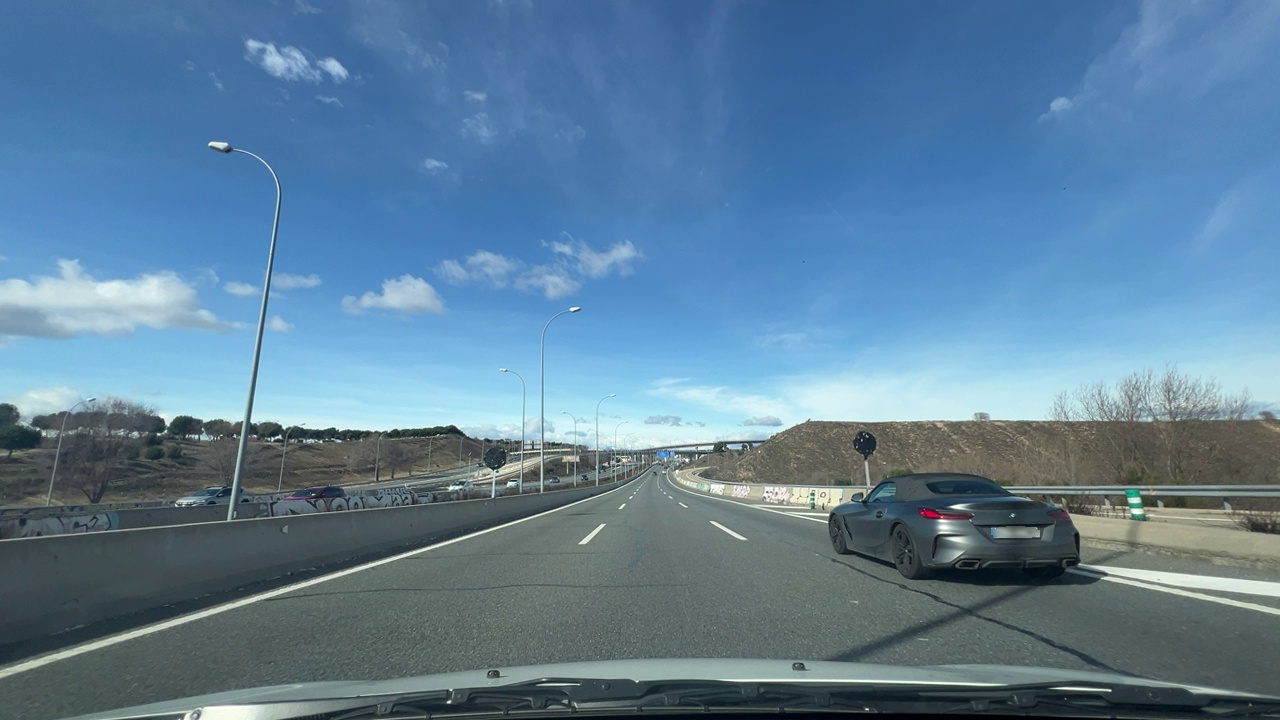
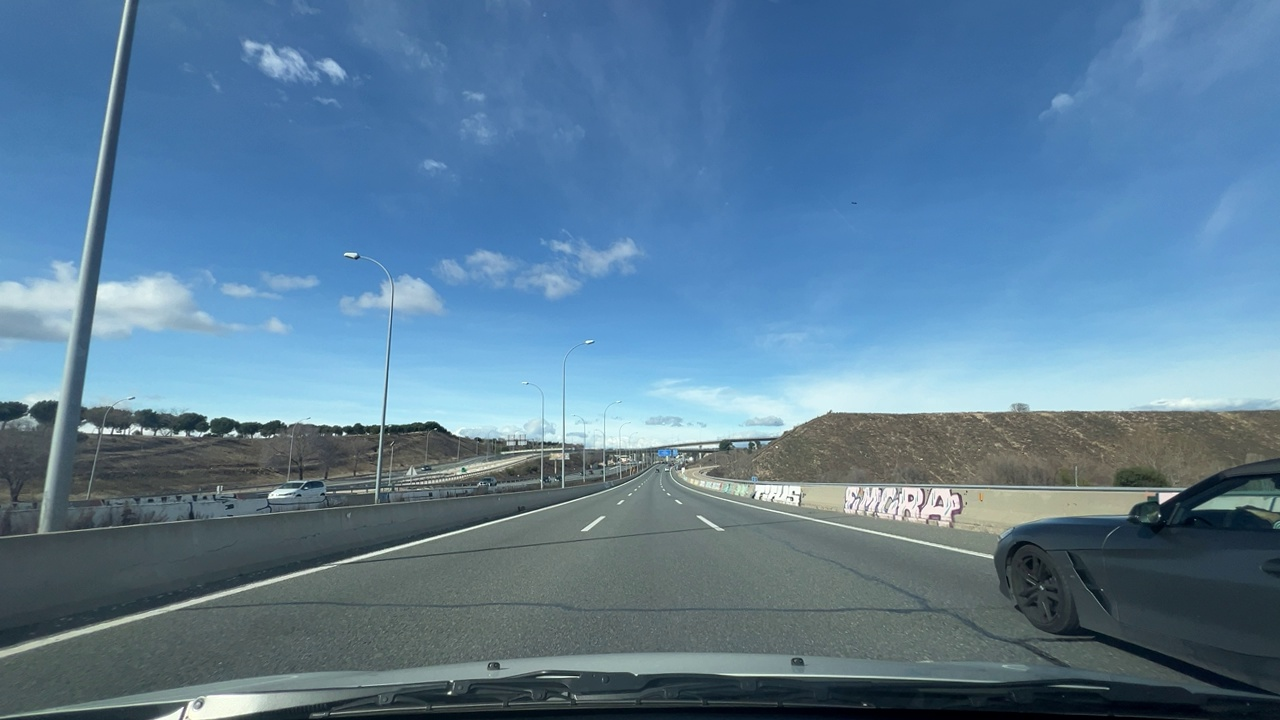
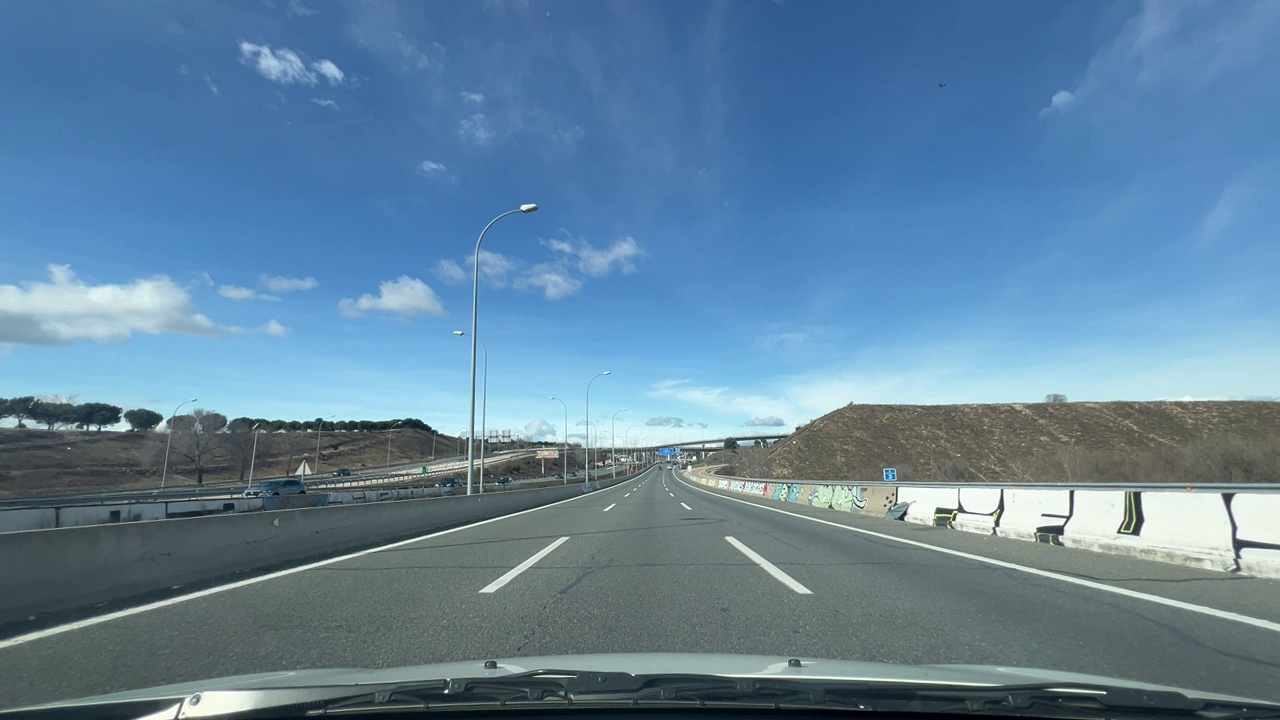
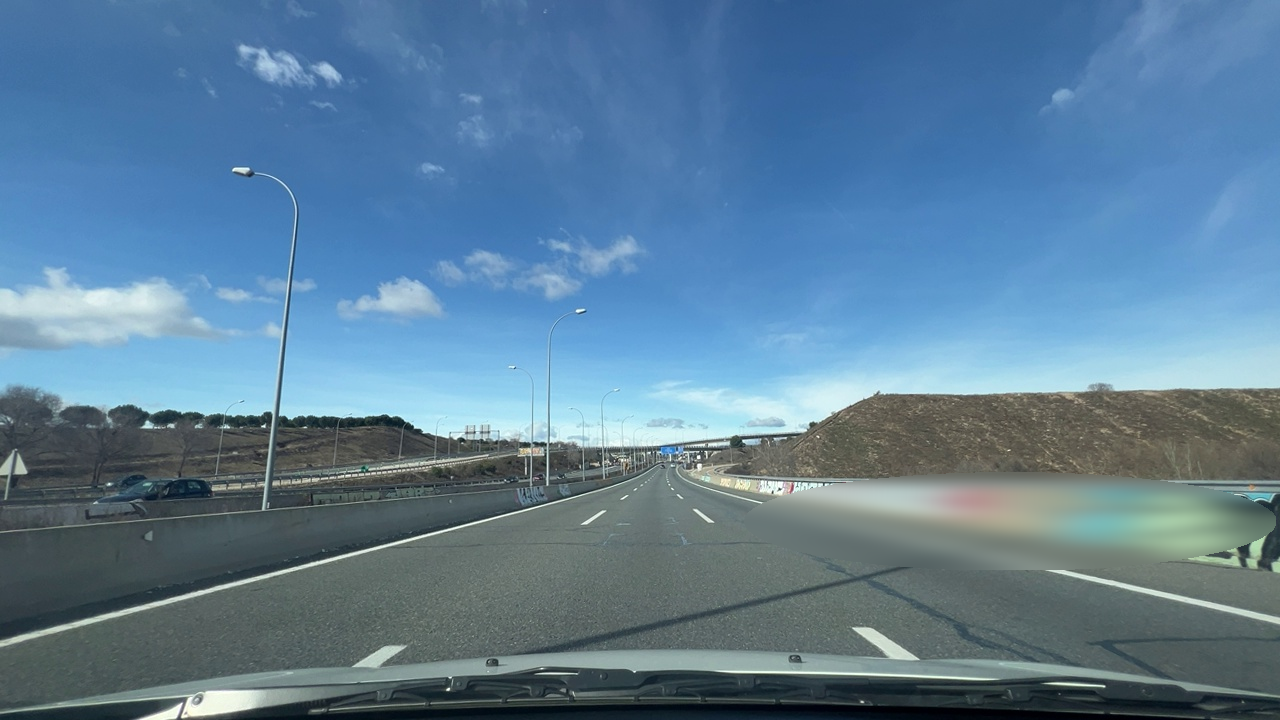
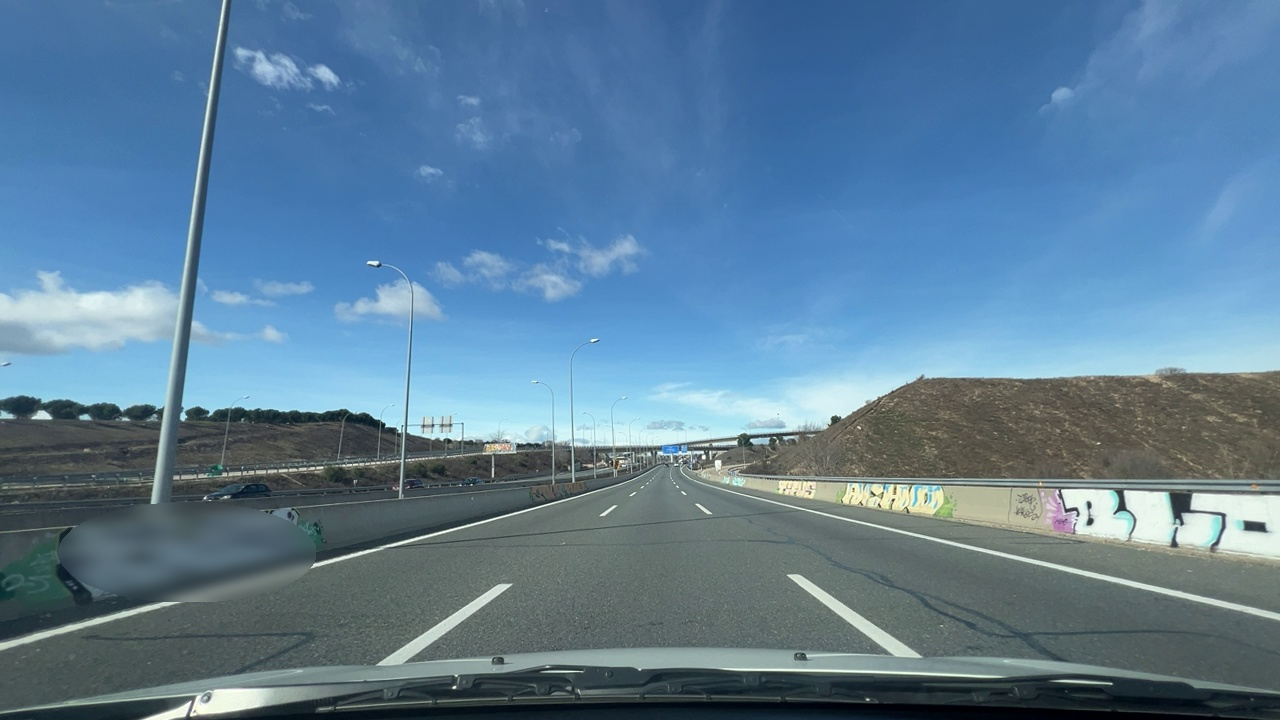
Situation: empty
Question: Has a vehicle merged into the ego lane directly ahead of the ego vehicle without any intermediate vehicle?
Answer: No
Reasoning: No vehicle has entered the ego lane

Situation: empty
Question: Is the ego vehicle currently inside a roundabout?
Answer: No
Reasoning: The vehicle is inside a highway with multiple lanes

Situation: empty
Question: Is the ego vehicle currently within an intersection?
Answer: No
Reasoning: The vehicle is inside a highway with multiple lanes

Situation: empty
Question: Is any vehicle partially overlapping the lane boundary markings of the ego lane?
Answer: No
Reasoning: No vehicle is overlapping the lane boundary markings